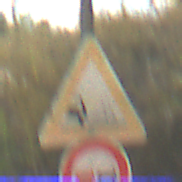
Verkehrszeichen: SplittSchotter
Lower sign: Ueberholverbot
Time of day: MorningAfternoon
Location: Outdoor (Nature)
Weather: PartlyCloudy
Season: NotSpecified
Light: Natural